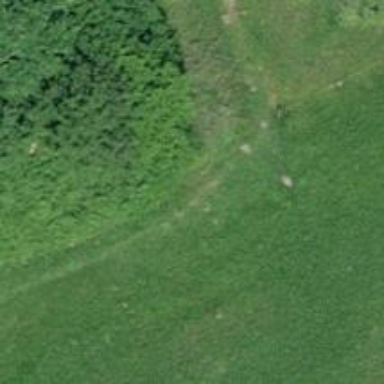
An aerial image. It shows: Ground path.